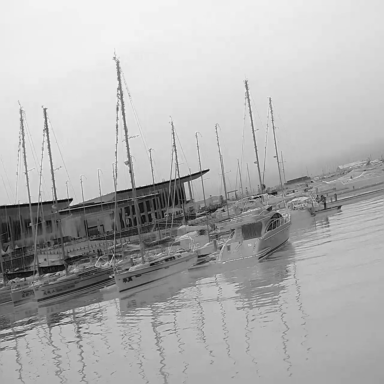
There are three sailboats in the infrared image.